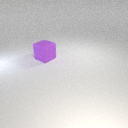
large purple rubber cube